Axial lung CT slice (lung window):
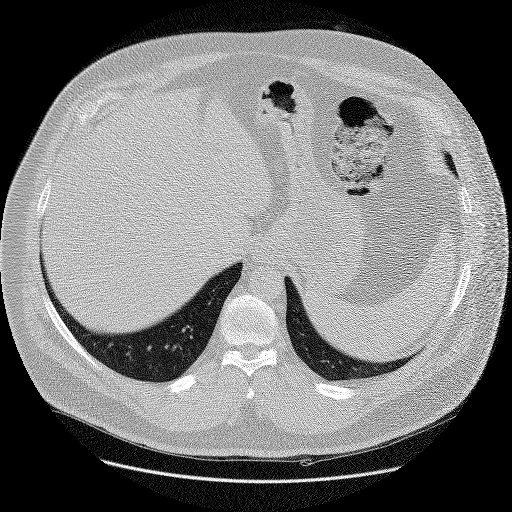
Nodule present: no